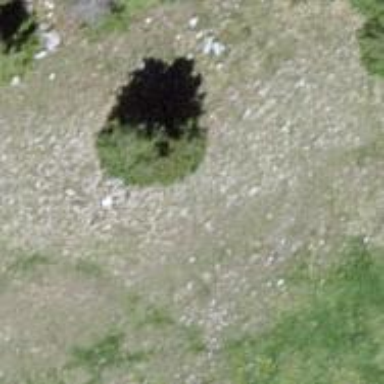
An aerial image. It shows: Needle-leaved tree in natural setting.